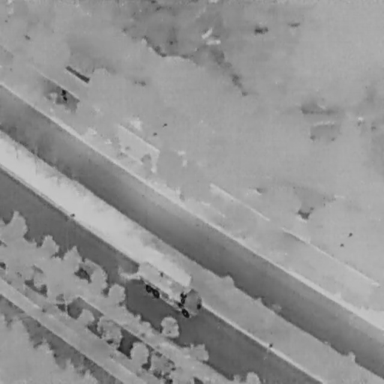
There is an OtherVehicle in the infrared image.